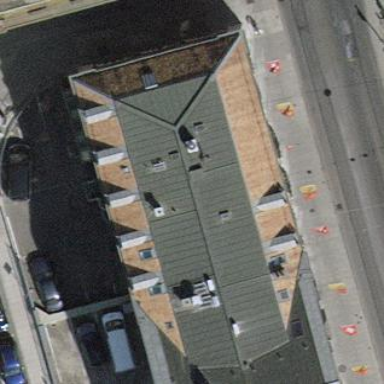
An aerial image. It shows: Building.